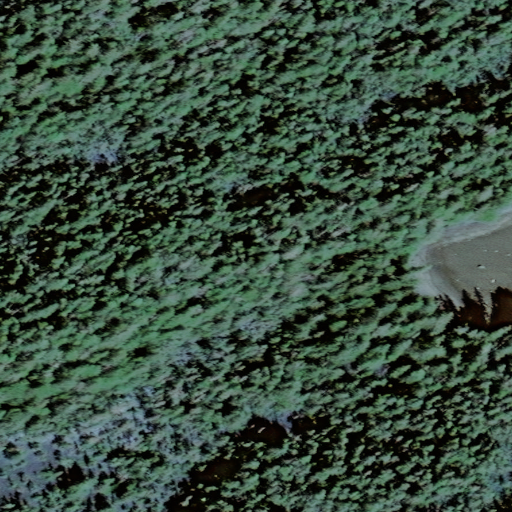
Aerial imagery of island in Alaska named Liesnoi Island containing only unknown